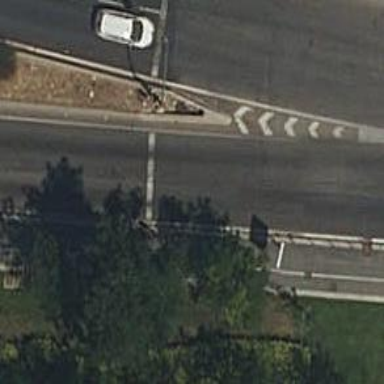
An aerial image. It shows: Road with traffic signals.